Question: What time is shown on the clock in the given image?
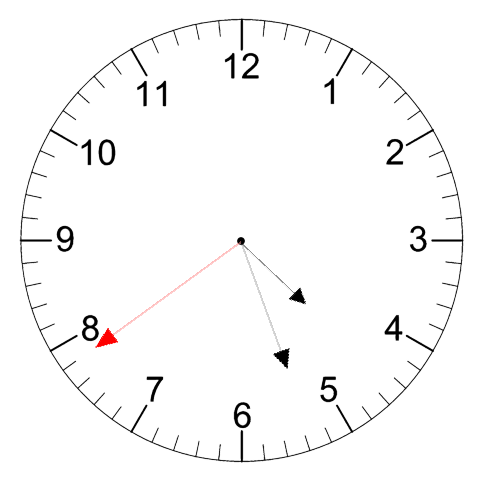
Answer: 04:26:39